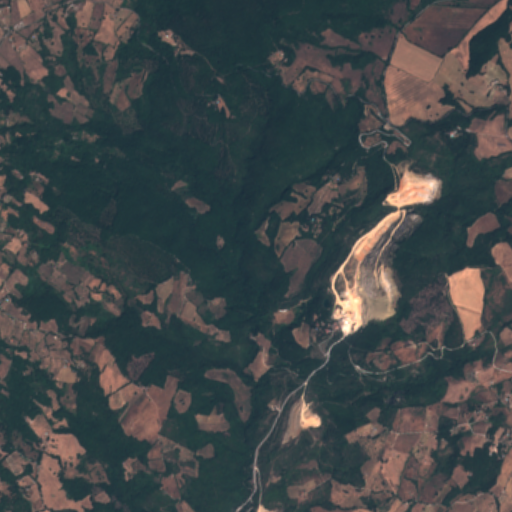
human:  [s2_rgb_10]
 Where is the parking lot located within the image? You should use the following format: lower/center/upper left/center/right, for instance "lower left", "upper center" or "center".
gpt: The parking lot is located in the upper right of the image.
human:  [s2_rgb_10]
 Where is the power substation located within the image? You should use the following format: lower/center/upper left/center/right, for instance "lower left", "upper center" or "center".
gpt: The power substation is located in the lower right of the image.
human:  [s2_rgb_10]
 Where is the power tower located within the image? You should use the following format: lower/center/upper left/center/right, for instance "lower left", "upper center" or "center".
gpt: The power tower is located in the upper right of the image.
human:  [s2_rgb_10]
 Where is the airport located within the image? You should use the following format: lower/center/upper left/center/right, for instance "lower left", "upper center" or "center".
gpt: There is no airport in the image.